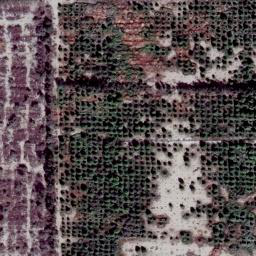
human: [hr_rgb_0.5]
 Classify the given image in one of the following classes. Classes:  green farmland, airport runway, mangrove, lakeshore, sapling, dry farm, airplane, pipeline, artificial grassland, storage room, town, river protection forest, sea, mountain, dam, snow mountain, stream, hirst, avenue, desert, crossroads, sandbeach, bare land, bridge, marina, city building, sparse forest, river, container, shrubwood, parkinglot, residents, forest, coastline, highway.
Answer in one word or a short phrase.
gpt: dry farm